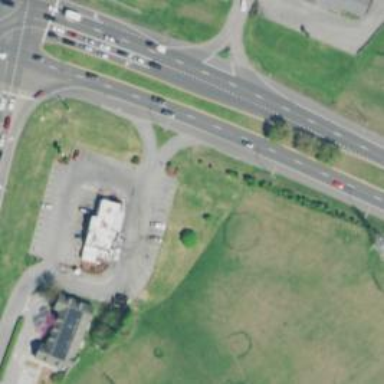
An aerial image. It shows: Trunk link highway.